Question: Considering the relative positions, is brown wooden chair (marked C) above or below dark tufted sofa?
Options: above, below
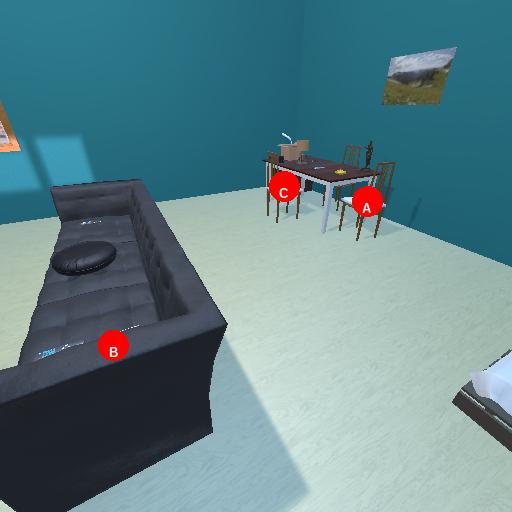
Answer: above